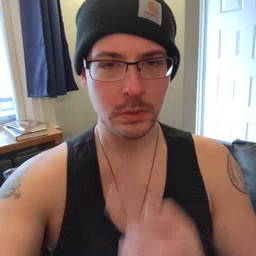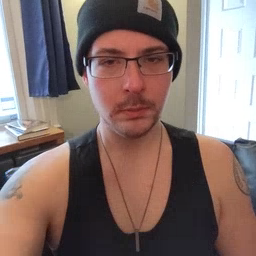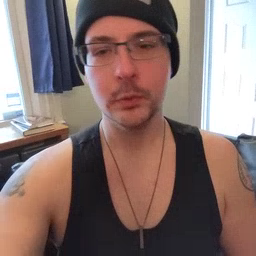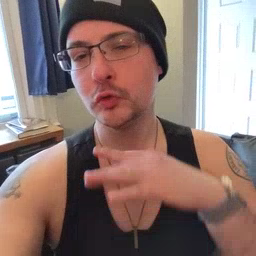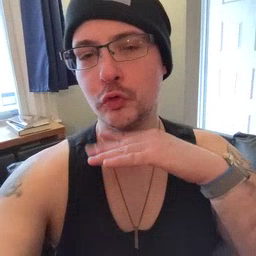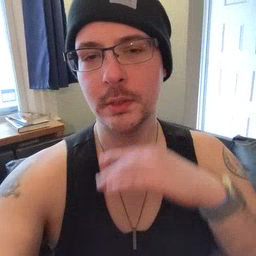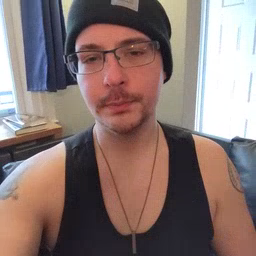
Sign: dirty